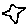
Label: star